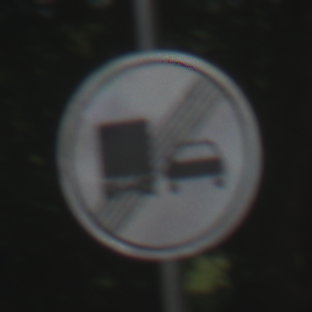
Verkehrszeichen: EndeUeberholverbotKraftfahrzeuge
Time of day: Midday
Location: Outdoor (RoadRail)
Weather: Clear
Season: NotSpecified
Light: Natural